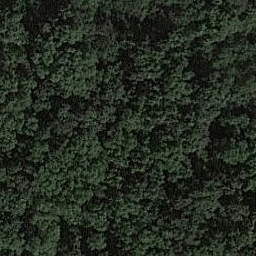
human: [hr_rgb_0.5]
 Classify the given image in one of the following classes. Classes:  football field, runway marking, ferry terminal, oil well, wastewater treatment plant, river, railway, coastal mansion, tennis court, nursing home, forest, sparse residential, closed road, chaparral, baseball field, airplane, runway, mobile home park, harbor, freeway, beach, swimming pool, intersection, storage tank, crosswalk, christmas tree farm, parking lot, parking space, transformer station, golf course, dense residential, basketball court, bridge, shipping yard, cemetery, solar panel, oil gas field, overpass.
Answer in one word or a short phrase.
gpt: forest